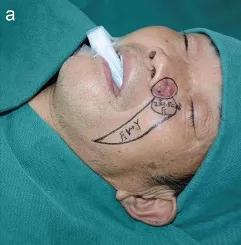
A 70-year-old man with a history of basal cell carcinoma on the left ala for 1 year. Application of the sequential flap in a third patient. (a) Preoperative design.
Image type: medical_photograph (other_medical_photograph)